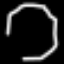
Label: octagon